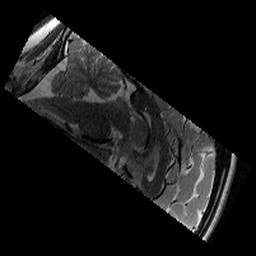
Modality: T2w
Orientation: sagittal
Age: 12
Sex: male
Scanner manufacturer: siemens
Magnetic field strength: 3 T
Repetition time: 9.23 s
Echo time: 0.067 s